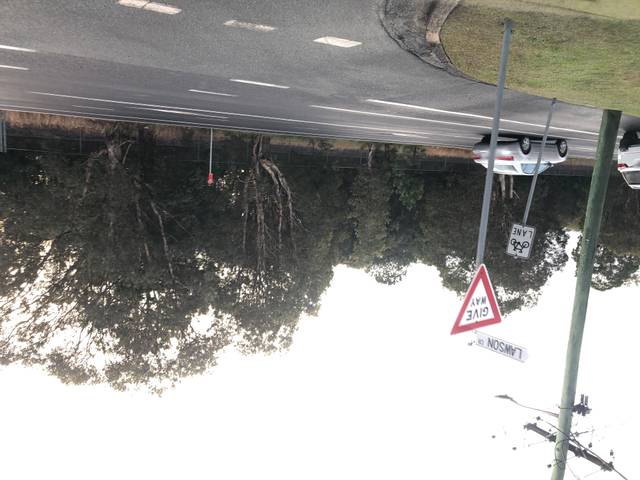
Region: Australia
Coordinates: -30.289, 153.13